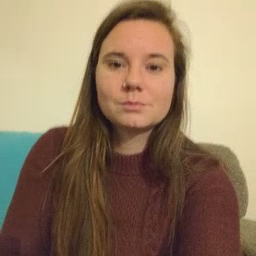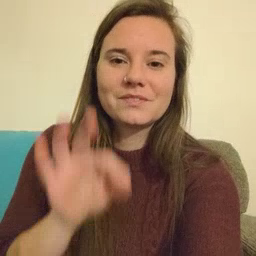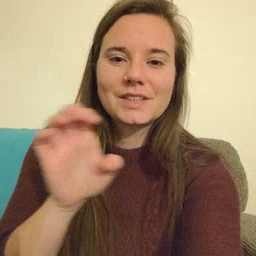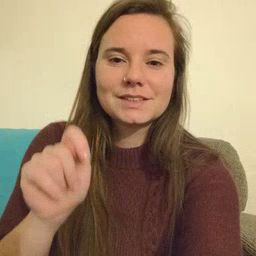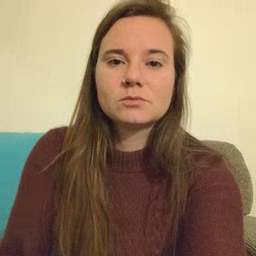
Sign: feet